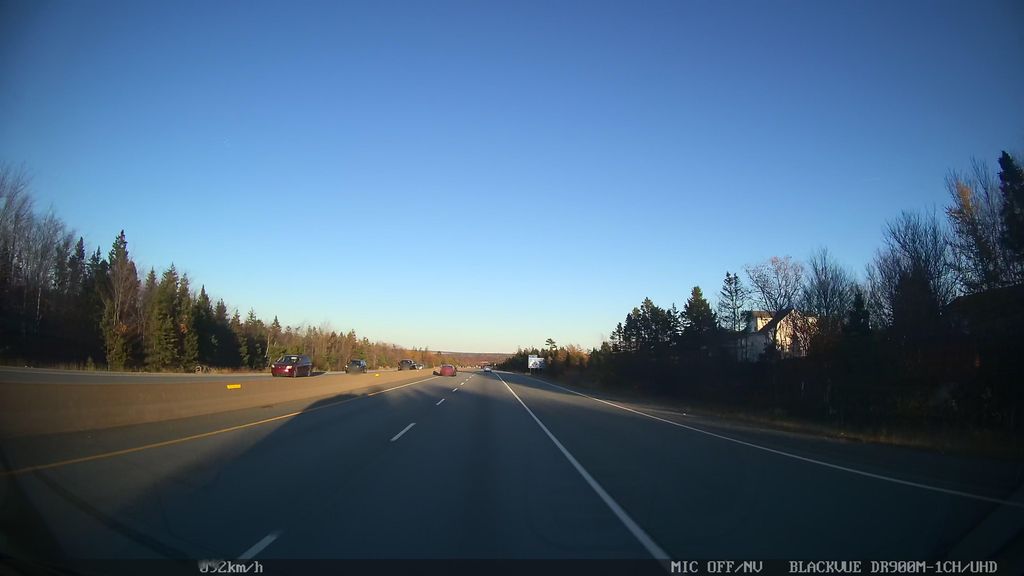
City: halifax